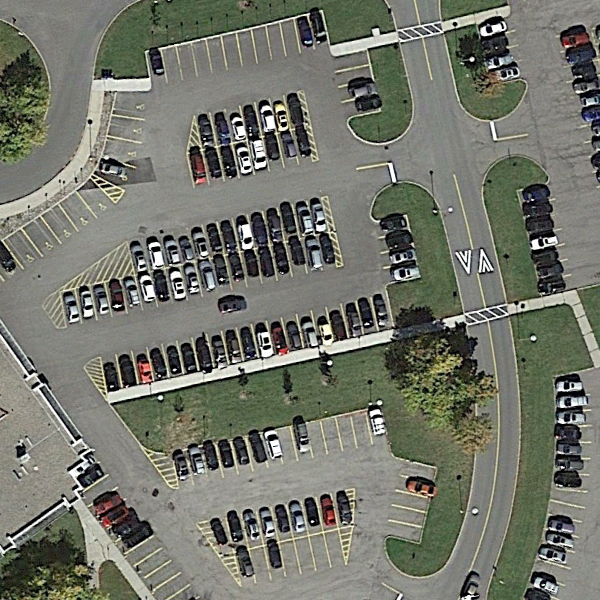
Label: Parking